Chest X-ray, PA view. Patient: 58 years old, sex F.
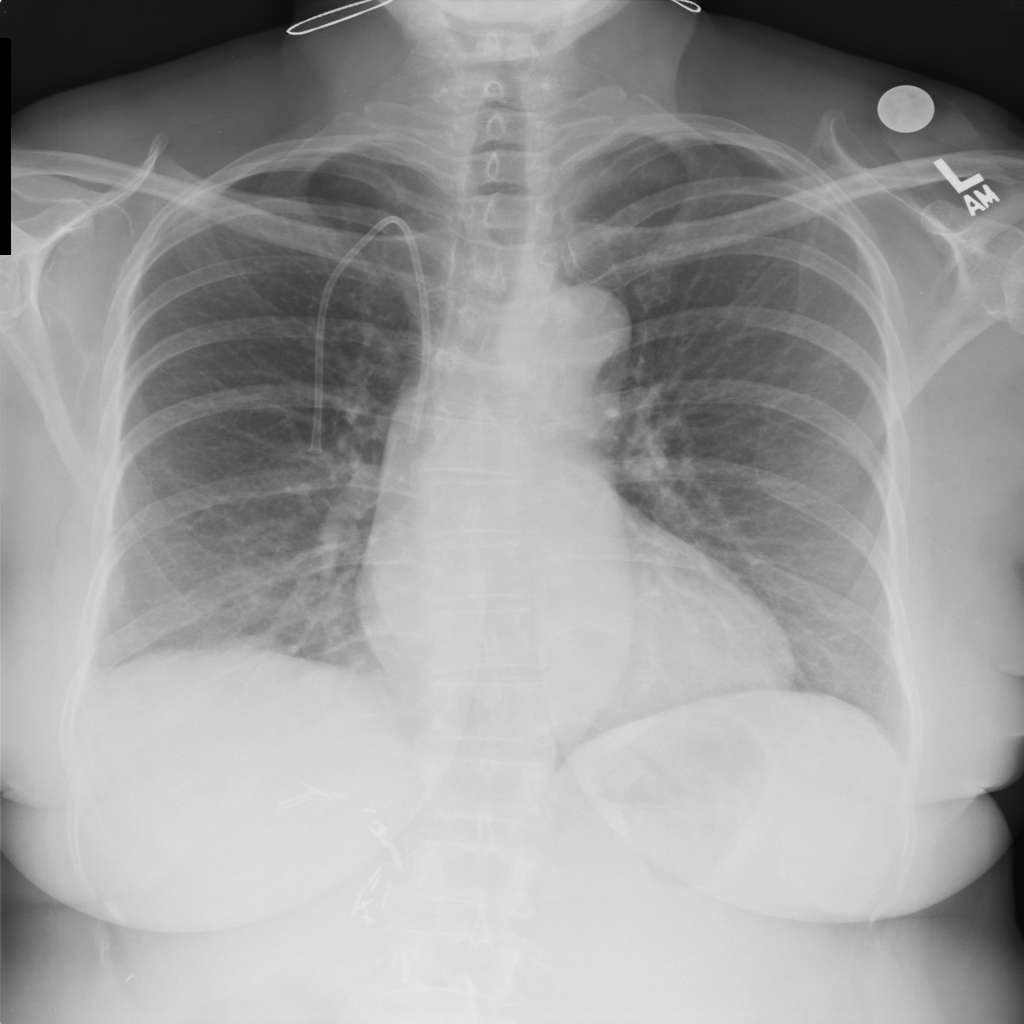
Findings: No Finding